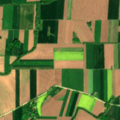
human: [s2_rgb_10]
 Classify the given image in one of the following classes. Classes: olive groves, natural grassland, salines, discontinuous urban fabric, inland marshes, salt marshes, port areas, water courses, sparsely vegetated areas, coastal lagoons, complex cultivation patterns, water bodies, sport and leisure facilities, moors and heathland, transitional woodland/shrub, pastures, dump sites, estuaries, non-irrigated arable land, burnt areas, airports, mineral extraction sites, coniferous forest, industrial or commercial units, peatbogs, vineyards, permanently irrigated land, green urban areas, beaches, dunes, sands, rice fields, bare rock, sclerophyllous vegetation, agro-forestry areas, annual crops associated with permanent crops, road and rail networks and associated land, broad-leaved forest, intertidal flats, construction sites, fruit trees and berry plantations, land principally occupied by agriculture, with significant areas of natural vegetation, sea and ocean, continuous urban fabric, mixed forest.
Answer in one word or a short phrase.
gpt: non-irrigated arable land, land principally occupied by agriculture, with significant areas of natural vegetation